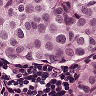
Metastatic tissue present: yes